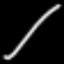
Label: line